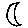
Label: moon